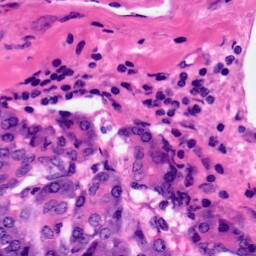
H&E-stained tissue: Pancreatic